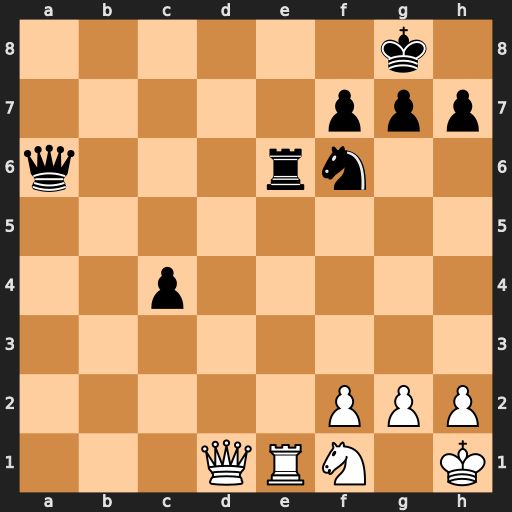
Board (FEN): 6k1/5ppp/q3rn2/8/2p5/8/5PPP/3QRN1K
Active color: w
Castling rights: -
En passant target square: -
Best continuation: Qd8+ Ne8 Qxe8+ Rxe8 Rxe8#